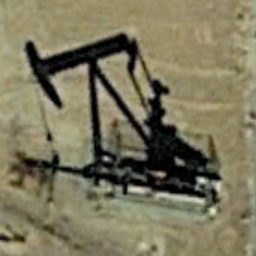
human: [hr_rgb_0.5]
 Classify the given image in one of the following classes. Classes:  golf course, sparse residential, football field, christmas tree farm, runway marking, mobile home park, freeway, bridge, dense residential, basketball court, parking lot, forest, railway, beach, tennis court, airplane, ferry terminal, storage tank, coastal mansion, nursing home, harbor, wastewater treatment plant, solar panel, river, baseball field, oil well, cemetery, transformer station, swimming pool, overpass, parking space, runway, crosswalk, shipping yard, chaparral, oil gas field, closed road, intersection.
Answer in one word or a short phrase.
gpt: oil well